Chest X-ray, AP view. Patient: 31 years old, sex M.
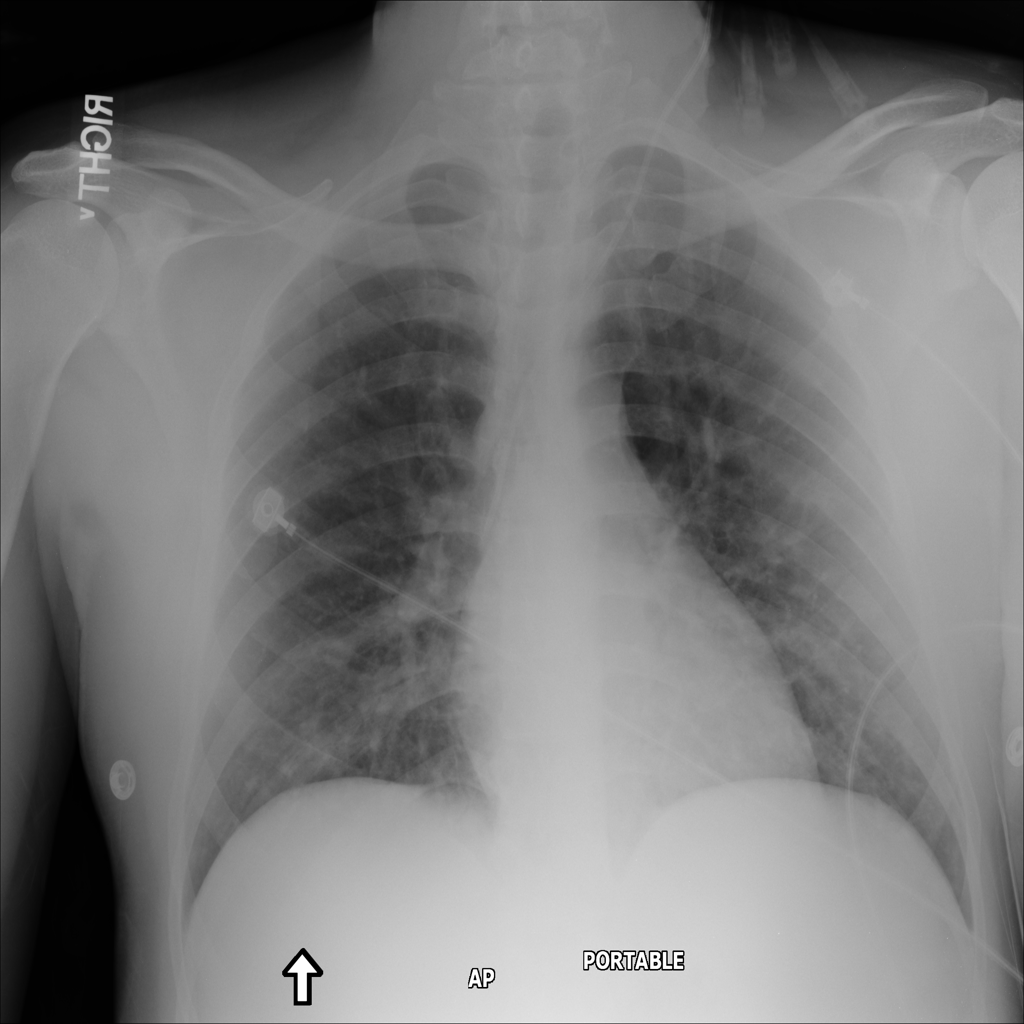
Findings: No Finding